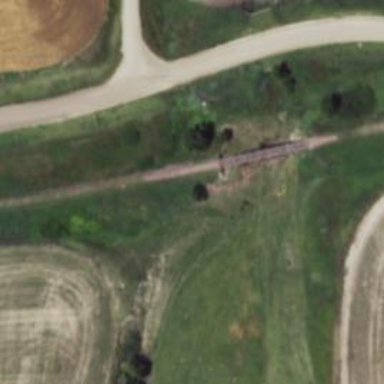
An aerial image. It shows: Disused railway bridge.